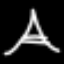
Label: The Eiffel Tower